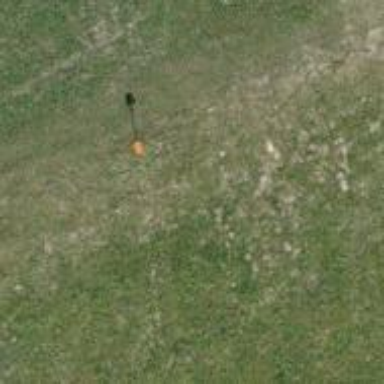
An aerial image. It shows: Pole supporting roof covering pipeline marker.